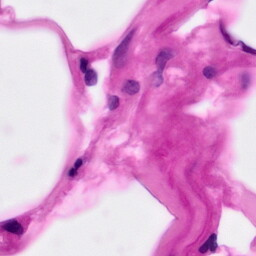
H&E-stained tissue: Pancreatic